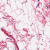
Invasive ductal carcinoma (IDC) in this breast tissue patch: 0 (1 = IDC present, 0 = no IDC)